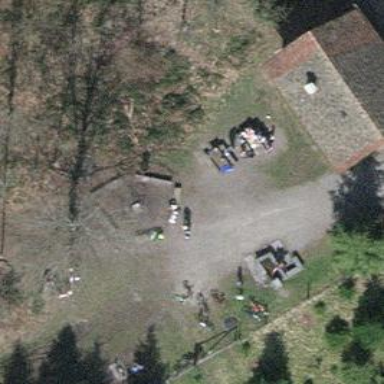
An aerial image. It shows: Picnic table located in leisure land area.